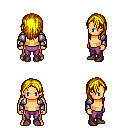
a pixel art fantasy rpg character, male body template, human, tanned skin, steel arm armor, magenta pants, blonde long hairstyle, maroon shoes, four views (front, back, left, right), 2x2 character sprite sheet, small pixel art, hard edges, no anti-aliasing